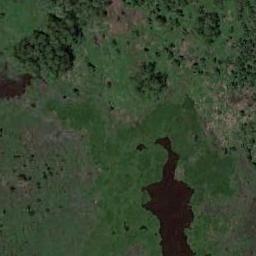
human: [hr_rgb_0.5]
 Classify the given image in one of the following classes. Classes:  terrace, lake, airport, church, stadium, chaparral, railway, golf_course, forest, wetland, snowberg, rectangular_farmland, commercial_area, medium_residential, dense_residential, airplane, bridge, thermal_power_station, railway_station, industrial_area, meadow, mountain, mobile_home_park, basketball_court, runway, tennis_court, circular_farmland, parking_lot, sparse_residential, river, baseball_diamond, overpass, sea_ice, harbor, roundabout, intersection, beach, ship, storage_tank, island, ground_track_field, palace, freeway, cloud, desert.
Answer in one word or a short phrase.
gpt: wetland